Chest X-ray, AP view. Patient: 56 years old, sex M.
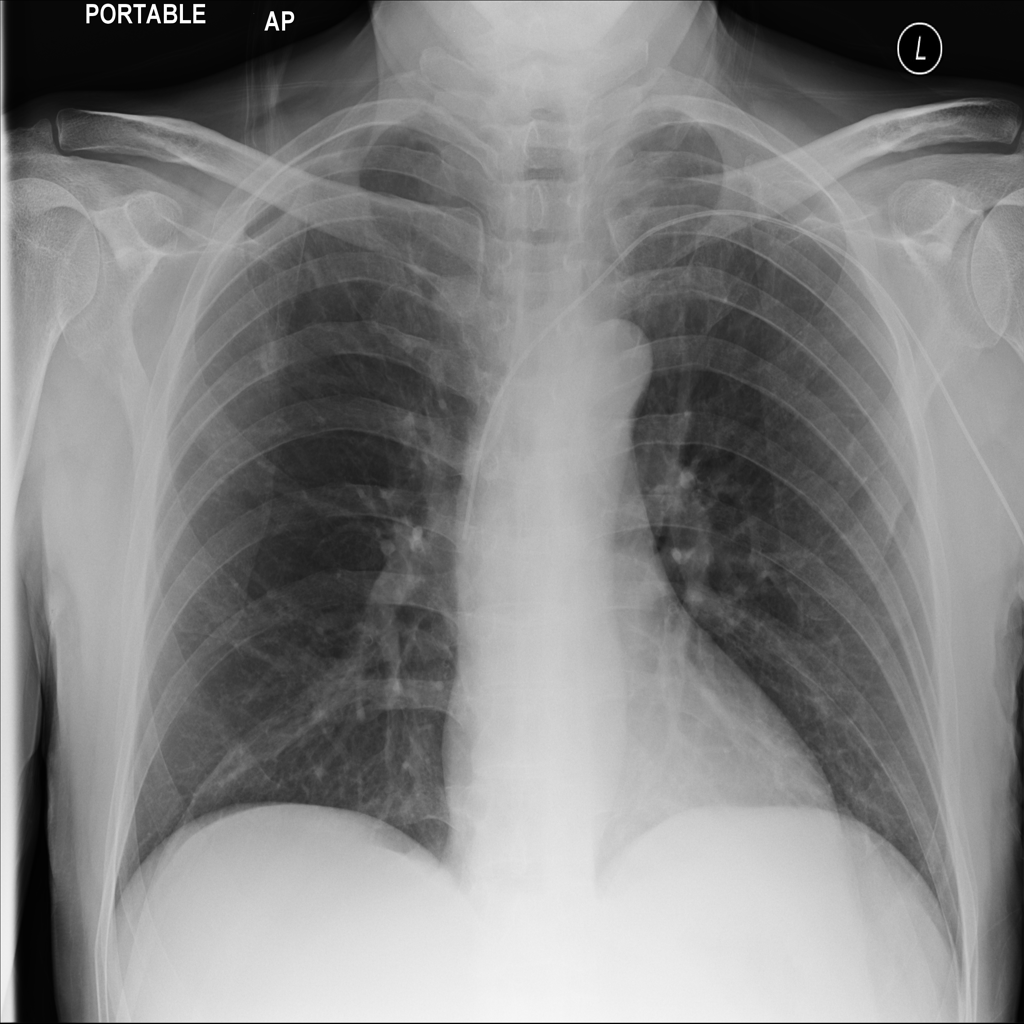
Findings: No Finding